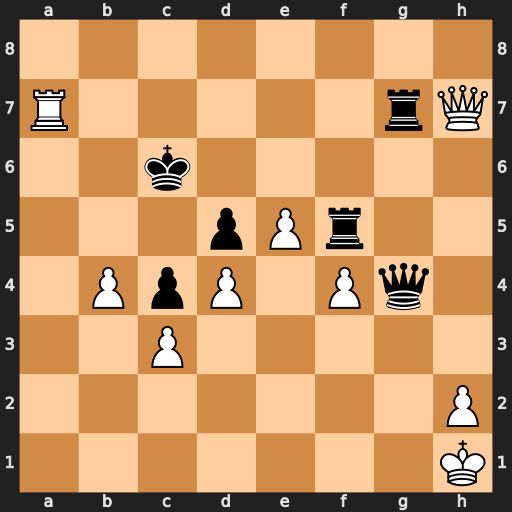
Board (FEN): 8/R5rQ/2k5/3pPr2/1PpP1Pq1/2P5/7P/7K
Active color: w
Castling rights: -
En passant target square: -
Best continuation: Qh6+ Rg6 Qxg6+ Qxg6 Ra6+ Kb5 Rxg6